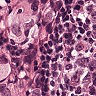
Metastatic tissue present: yes